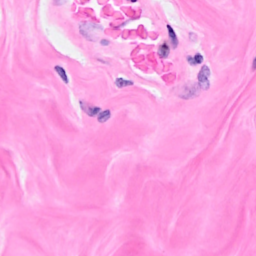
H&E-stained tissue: Breast